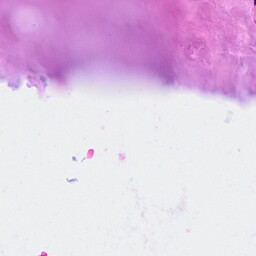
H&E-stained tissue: Breast